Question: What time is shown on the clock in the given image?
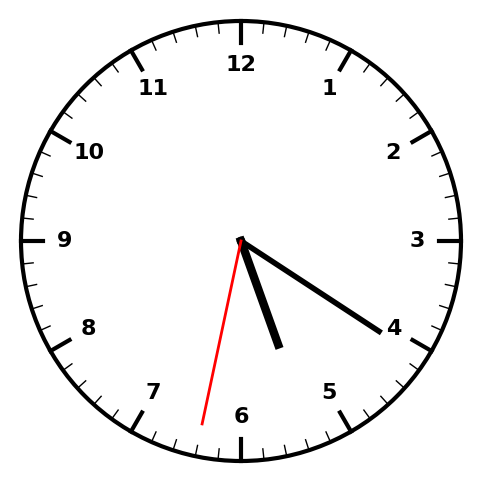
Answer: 05:20:32